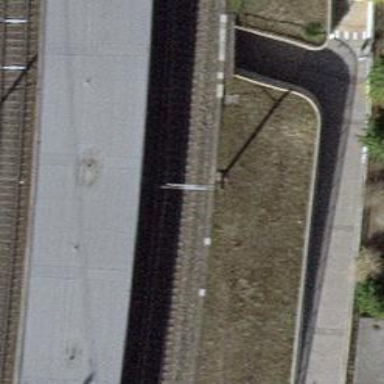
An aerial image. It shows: Stop position for public transport on the railway.